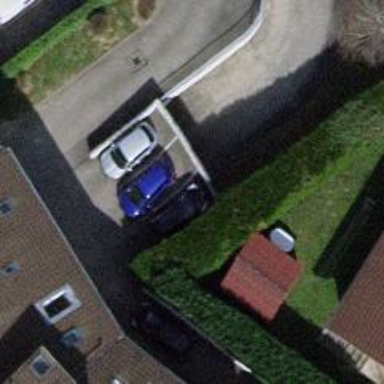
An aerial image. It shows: Parking entrance with concrete surface.